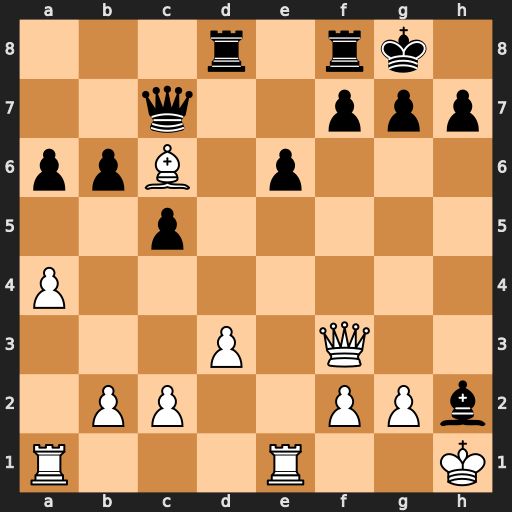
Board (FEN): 3r1rk1/2q2ppp/ppB1p3/2p5/P7/3P1Q2/1PP2PPb/R3R2K
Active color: w
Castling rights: -
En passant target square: -
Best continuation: g3 Bxg3 fxg3